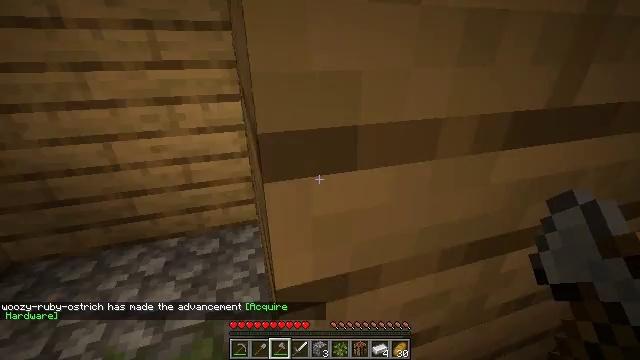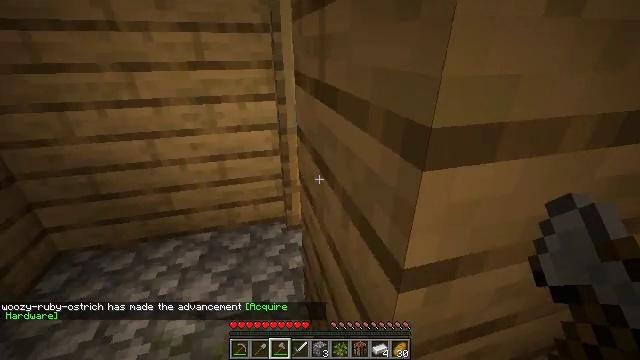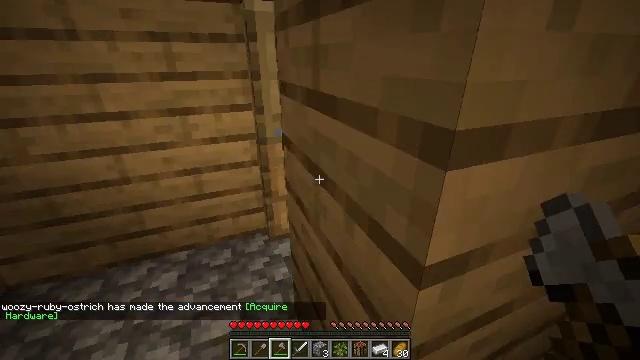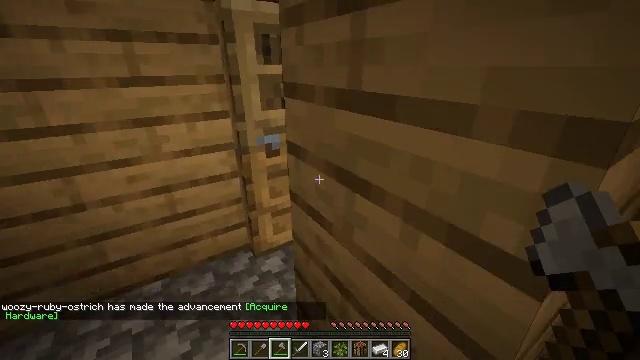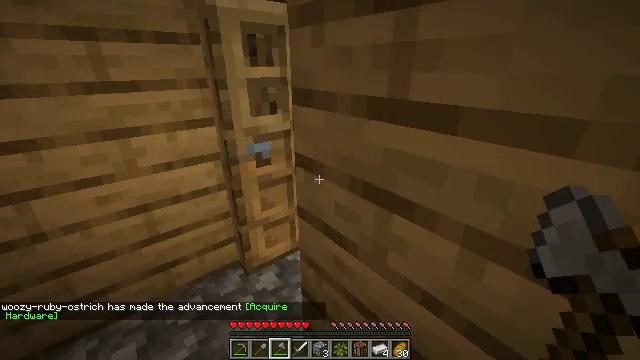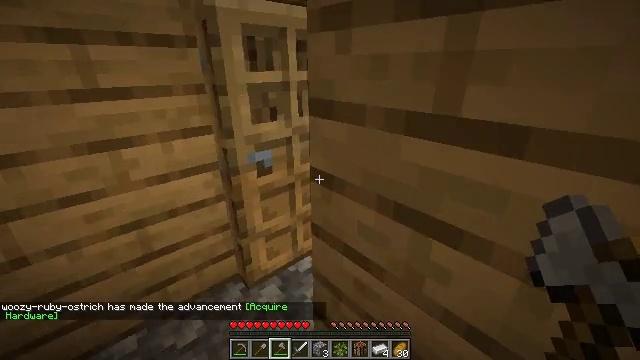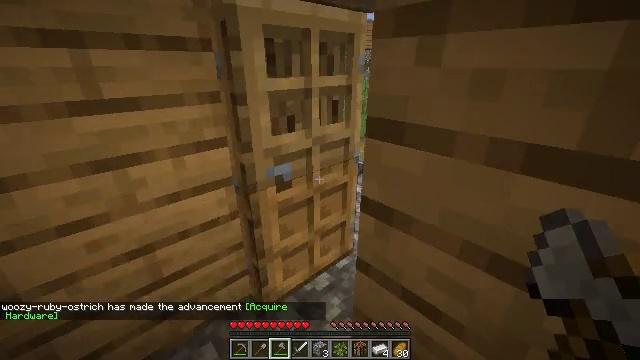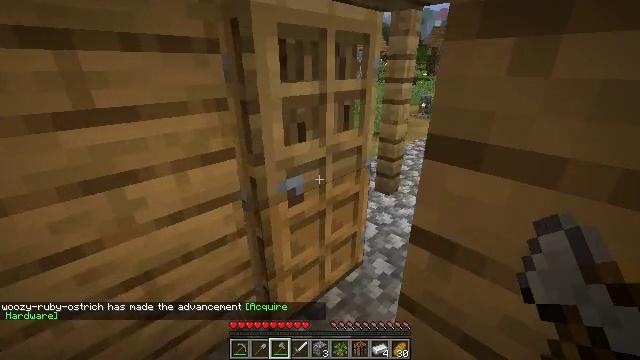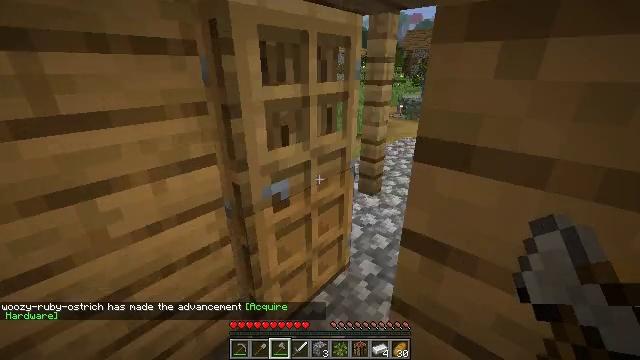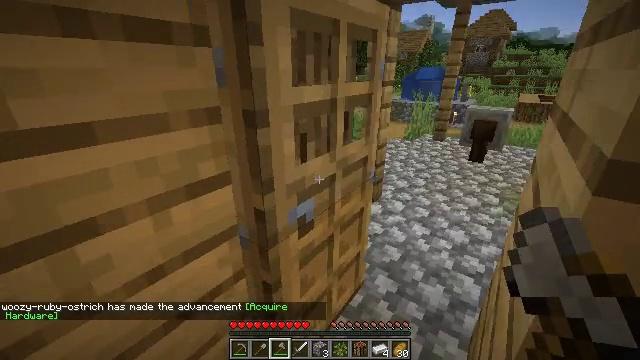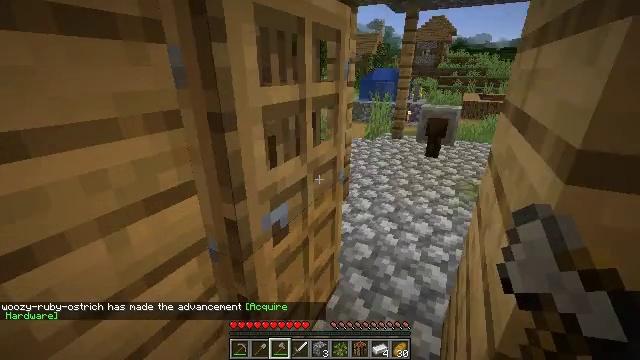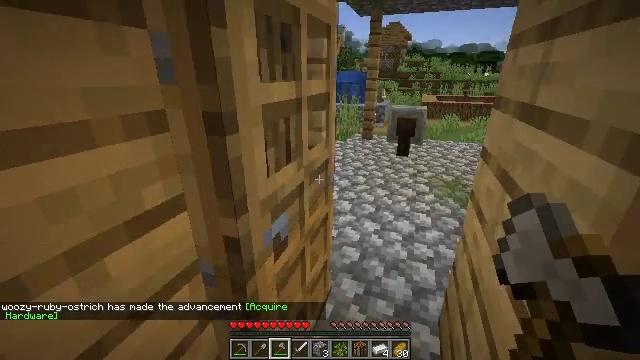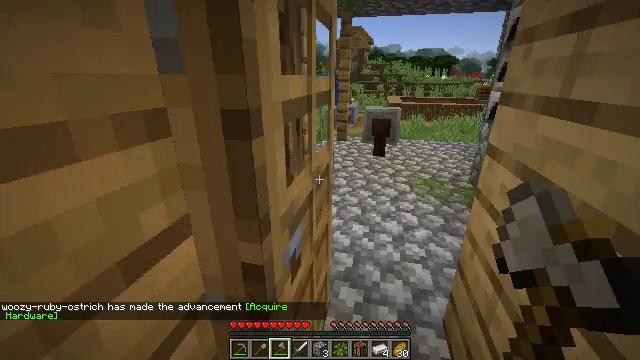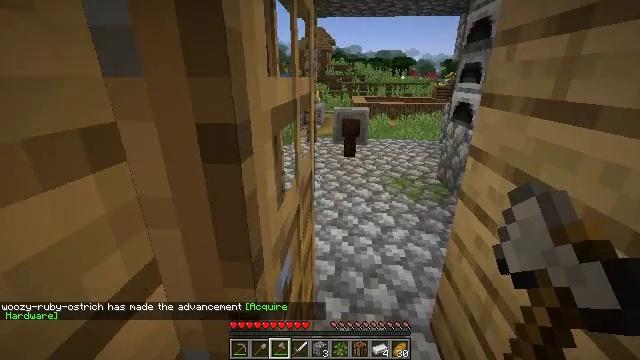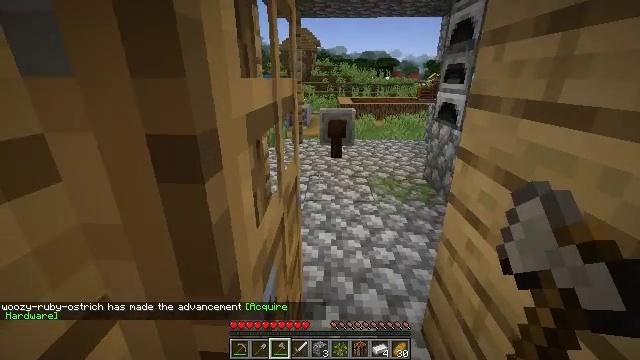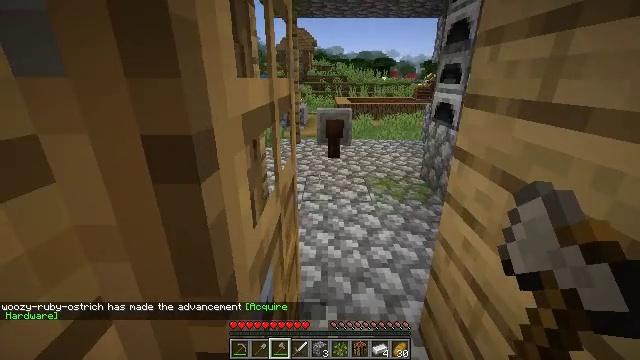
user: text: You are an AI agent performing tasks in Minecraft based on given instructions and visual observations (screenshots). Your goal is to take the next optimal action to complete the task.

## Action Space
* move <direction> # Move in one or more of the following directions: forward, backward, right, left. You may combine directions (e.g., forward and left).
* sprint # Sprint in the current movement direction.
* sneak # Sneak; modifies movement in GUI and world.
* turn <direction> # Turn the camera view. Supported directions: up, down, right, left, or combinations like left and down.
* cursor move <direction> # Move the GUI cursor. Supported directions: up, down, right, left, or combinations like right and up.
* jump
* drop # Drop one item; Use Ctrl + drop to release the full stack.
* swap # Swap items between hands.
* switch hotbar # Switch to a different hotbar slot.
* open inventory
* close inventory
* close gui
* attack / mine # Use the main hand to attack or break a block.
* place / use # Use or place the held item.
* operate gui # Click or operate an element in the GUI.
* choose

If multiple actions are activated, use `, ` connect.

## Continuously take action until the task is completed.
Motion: motion action
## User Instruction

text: Attack the clay block to obtain it.
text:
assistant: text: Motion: move left, turn left
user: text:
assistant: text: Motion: move forward and move left, turn right and up
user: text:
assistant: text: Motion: move forward and move left, turn right and up
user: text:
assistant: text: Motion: move forward and move left, turn right
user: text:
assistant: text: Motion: move forward and move left, turn right
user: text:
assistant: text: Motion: move forward and move left, turn right
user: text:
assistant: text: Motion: move forward and move left, turn right
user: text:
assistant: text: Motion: move forward and move left, turn right
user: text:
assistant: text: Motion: move forward and move left, turn right
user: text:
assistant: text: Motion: move forward and move left, turn right
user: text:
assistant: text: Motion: move forward and move left, turn right
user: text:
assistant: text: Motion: move forward, turn right
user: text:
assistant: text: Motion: move forward, turn right
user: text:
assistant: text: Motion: move forward, turn right
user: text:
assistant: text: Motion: move forward
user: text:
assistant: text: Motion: move forward
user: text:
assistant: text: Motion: move forward
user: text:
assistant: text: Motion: move forward
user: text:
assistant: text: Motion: move forward and move right
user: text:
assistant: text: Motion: move forward and move right, turn left
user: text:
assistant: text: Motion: move forward and move right, turn left and down
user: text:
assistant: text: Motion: move forward and move right, turn left
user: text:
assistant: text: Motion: move forward and move right, turn left
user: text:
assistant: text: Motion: move forward, turn left
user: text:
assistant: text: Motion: move forward, turn left
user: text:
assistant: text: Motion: move forward
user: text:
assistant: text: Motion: move forward
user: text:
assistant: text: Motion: move forward, turn left
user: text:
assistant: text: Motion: move forward, turn left
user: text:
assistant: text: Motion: move forward, turn left